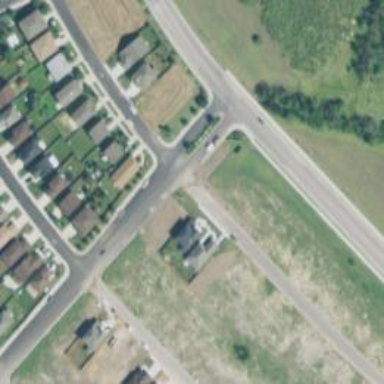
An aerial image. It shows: Residential road.